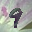
Label: 9